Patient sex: M
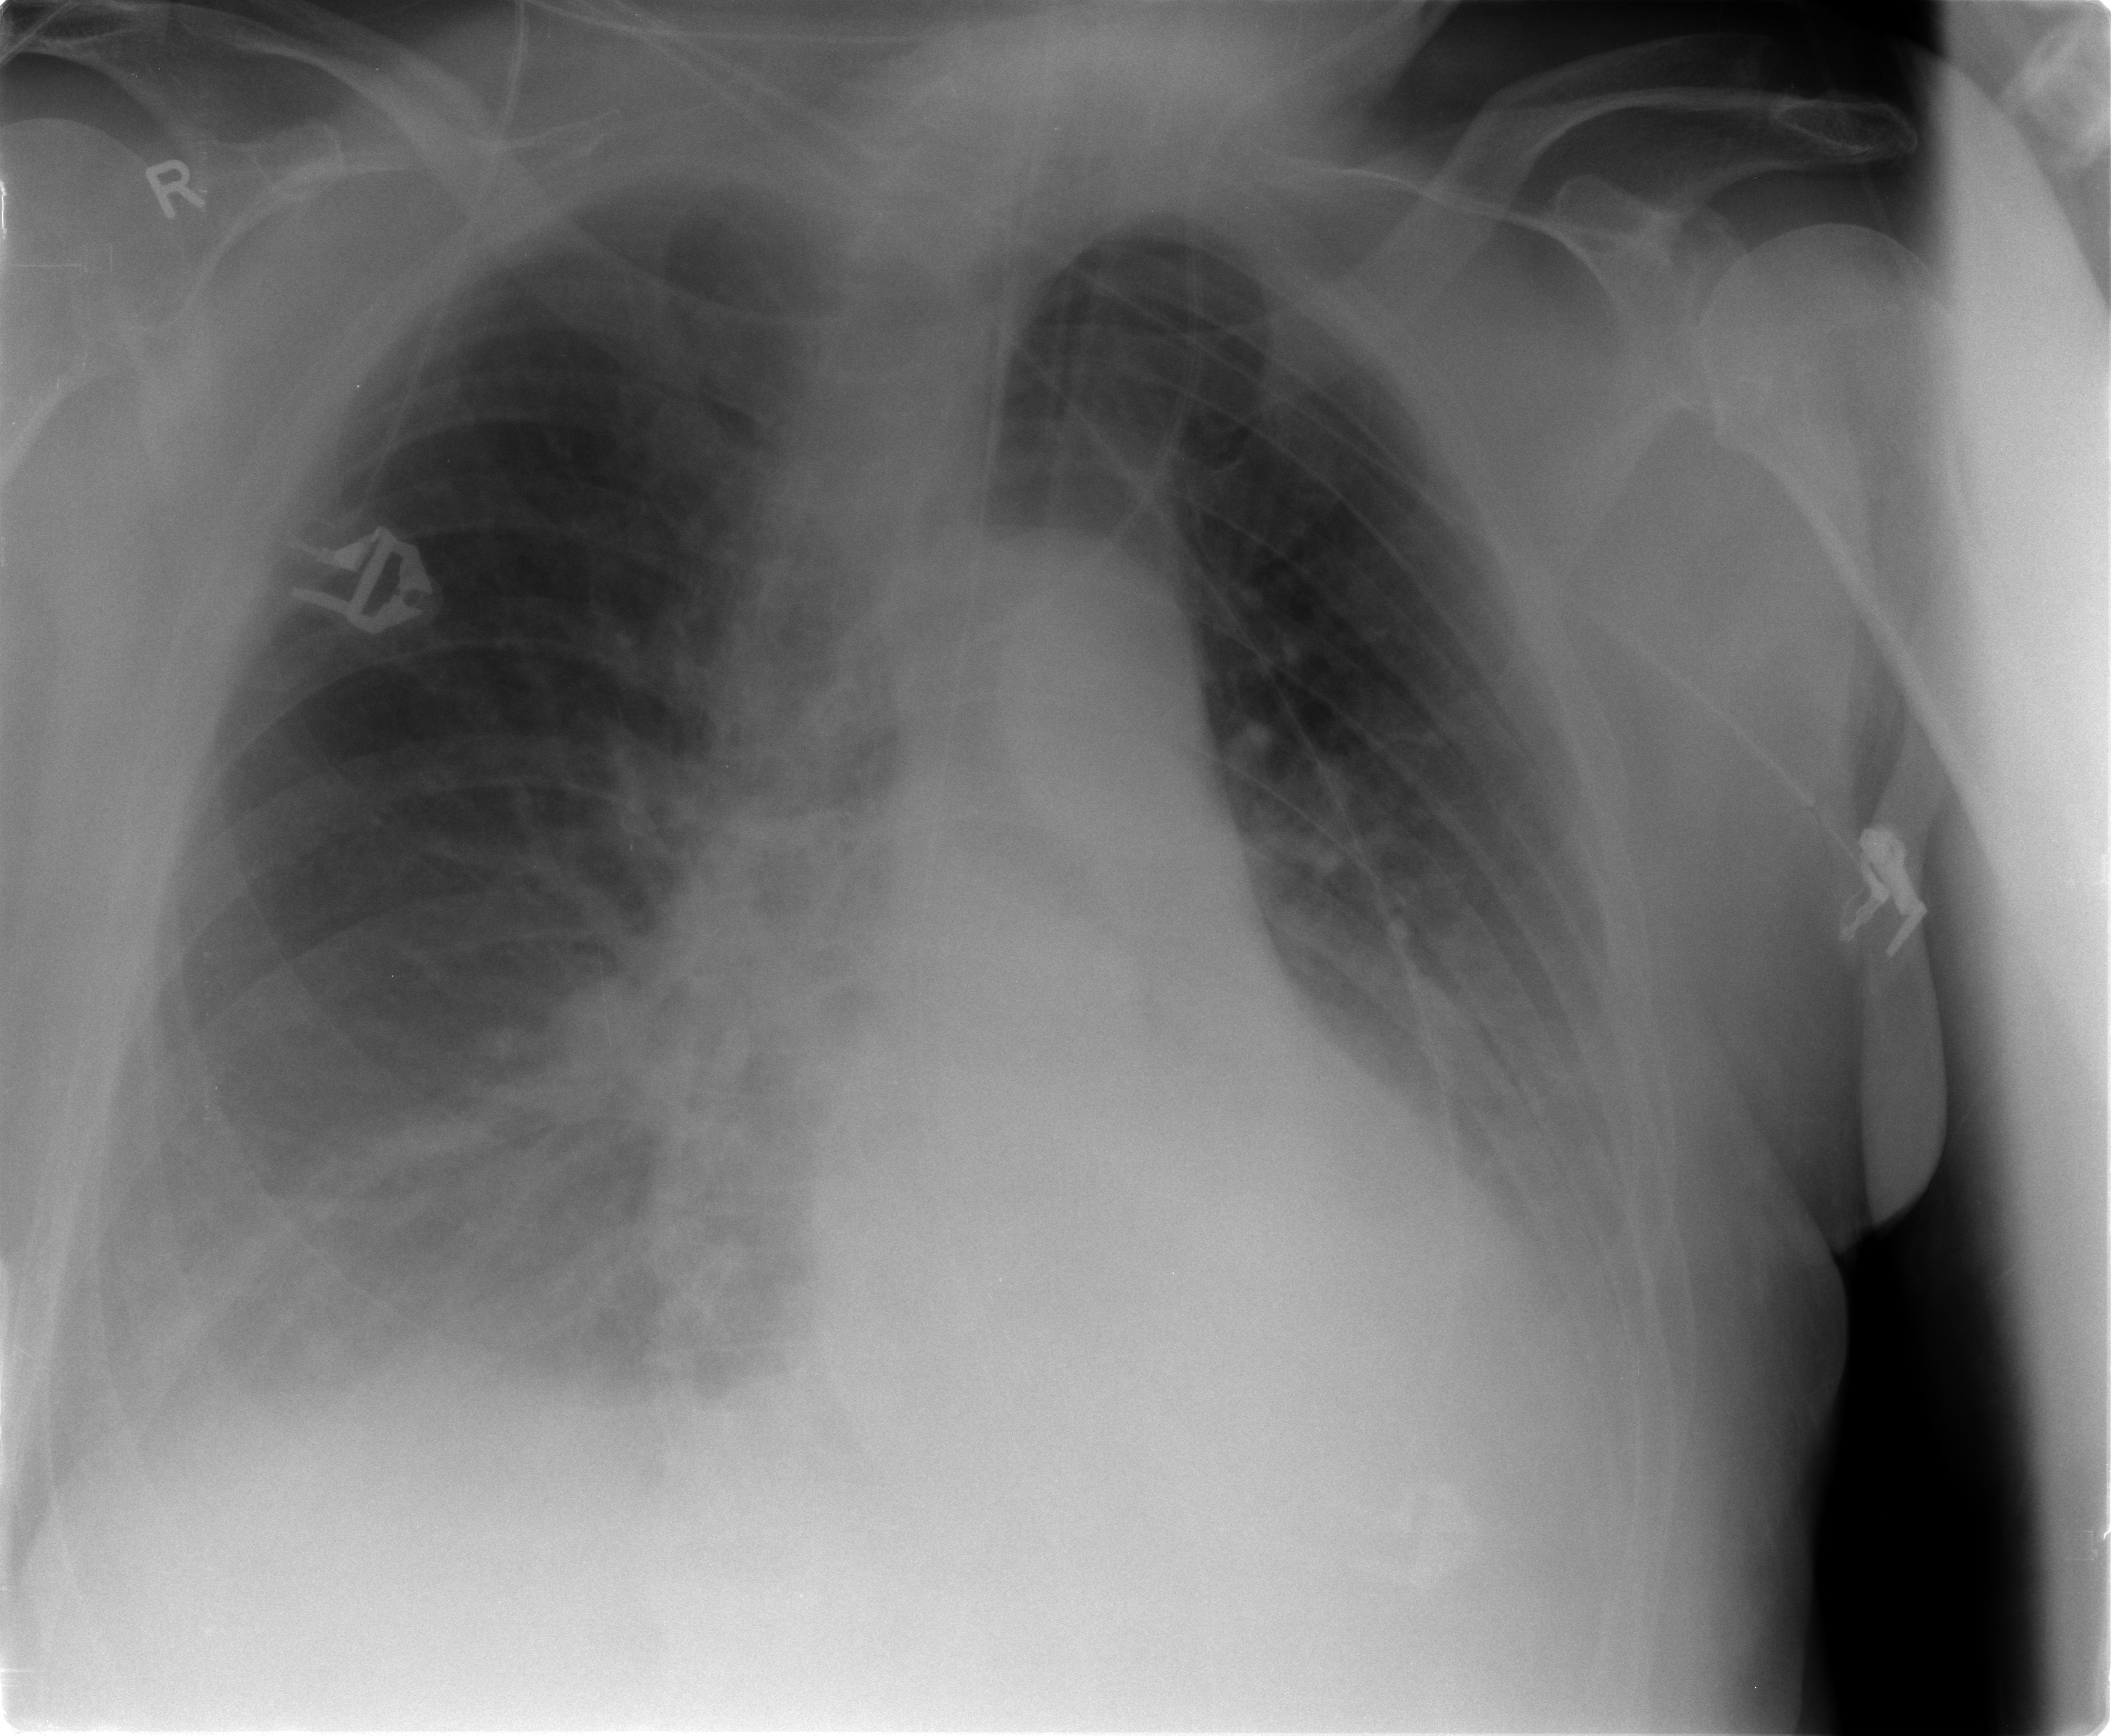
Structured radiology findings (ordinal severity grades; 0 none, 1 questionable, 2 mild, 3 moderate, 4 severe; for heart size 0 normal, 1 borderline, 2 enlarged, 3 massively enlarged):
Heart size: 0
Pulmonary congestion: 1
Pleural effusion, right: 2
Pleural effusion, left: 2
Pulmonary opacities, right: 0
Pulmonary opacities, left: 0
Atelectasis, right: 2
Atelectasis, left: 2